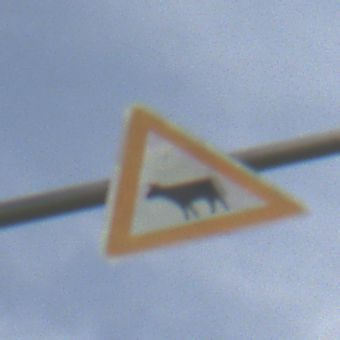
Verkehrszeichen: ViehtriebRechts
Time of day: MorningAfternoon
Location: Outdoor (Nature)
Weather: PartlyCloudy
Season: NotSpecified
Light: Natural